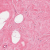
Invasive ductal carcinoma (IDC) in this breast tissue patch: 0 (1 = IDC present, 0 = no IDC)